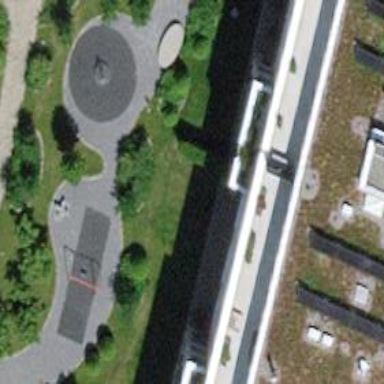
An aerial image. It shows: Playground area for leisure activities on the land.